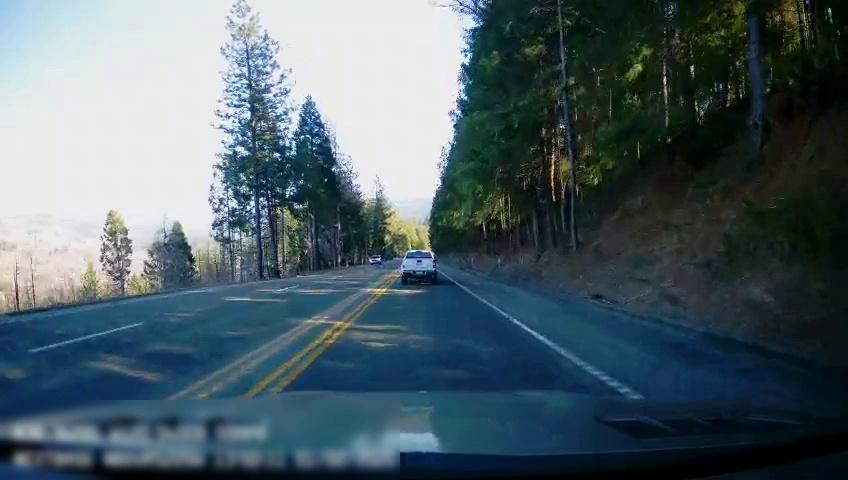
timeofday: Day
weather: Sunny
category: Drivable Space
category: Vehicles | Car
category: Vehicles | Truck
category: Lanes | Alternate Lane
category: Lanes | Current Lane
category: Lanes | Current Lane
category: Lanes | Opposite Lane
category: Lanes | Opposite Lane
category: Lanes | Opposite Lane
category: Lanes | Opposite Lane